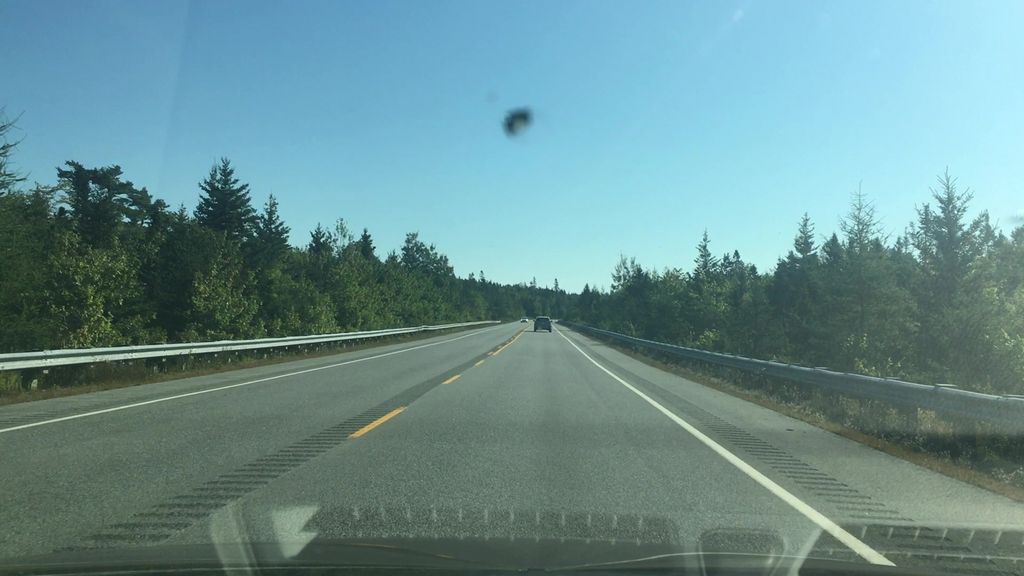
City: halifax